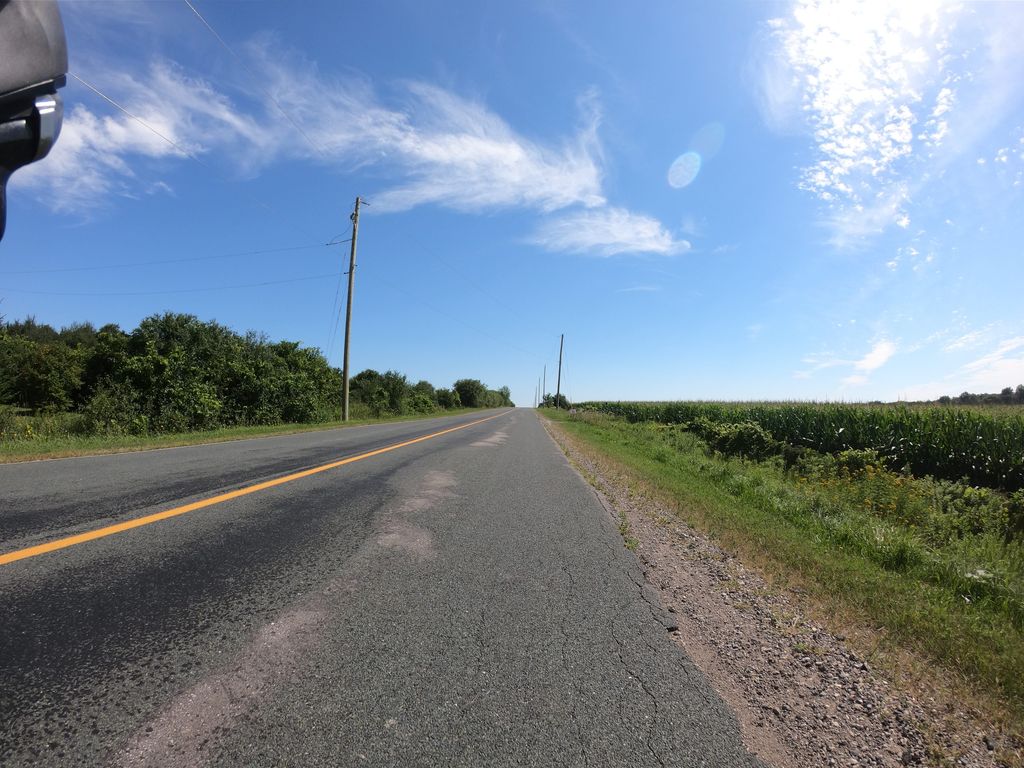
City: kitchener-waterloo